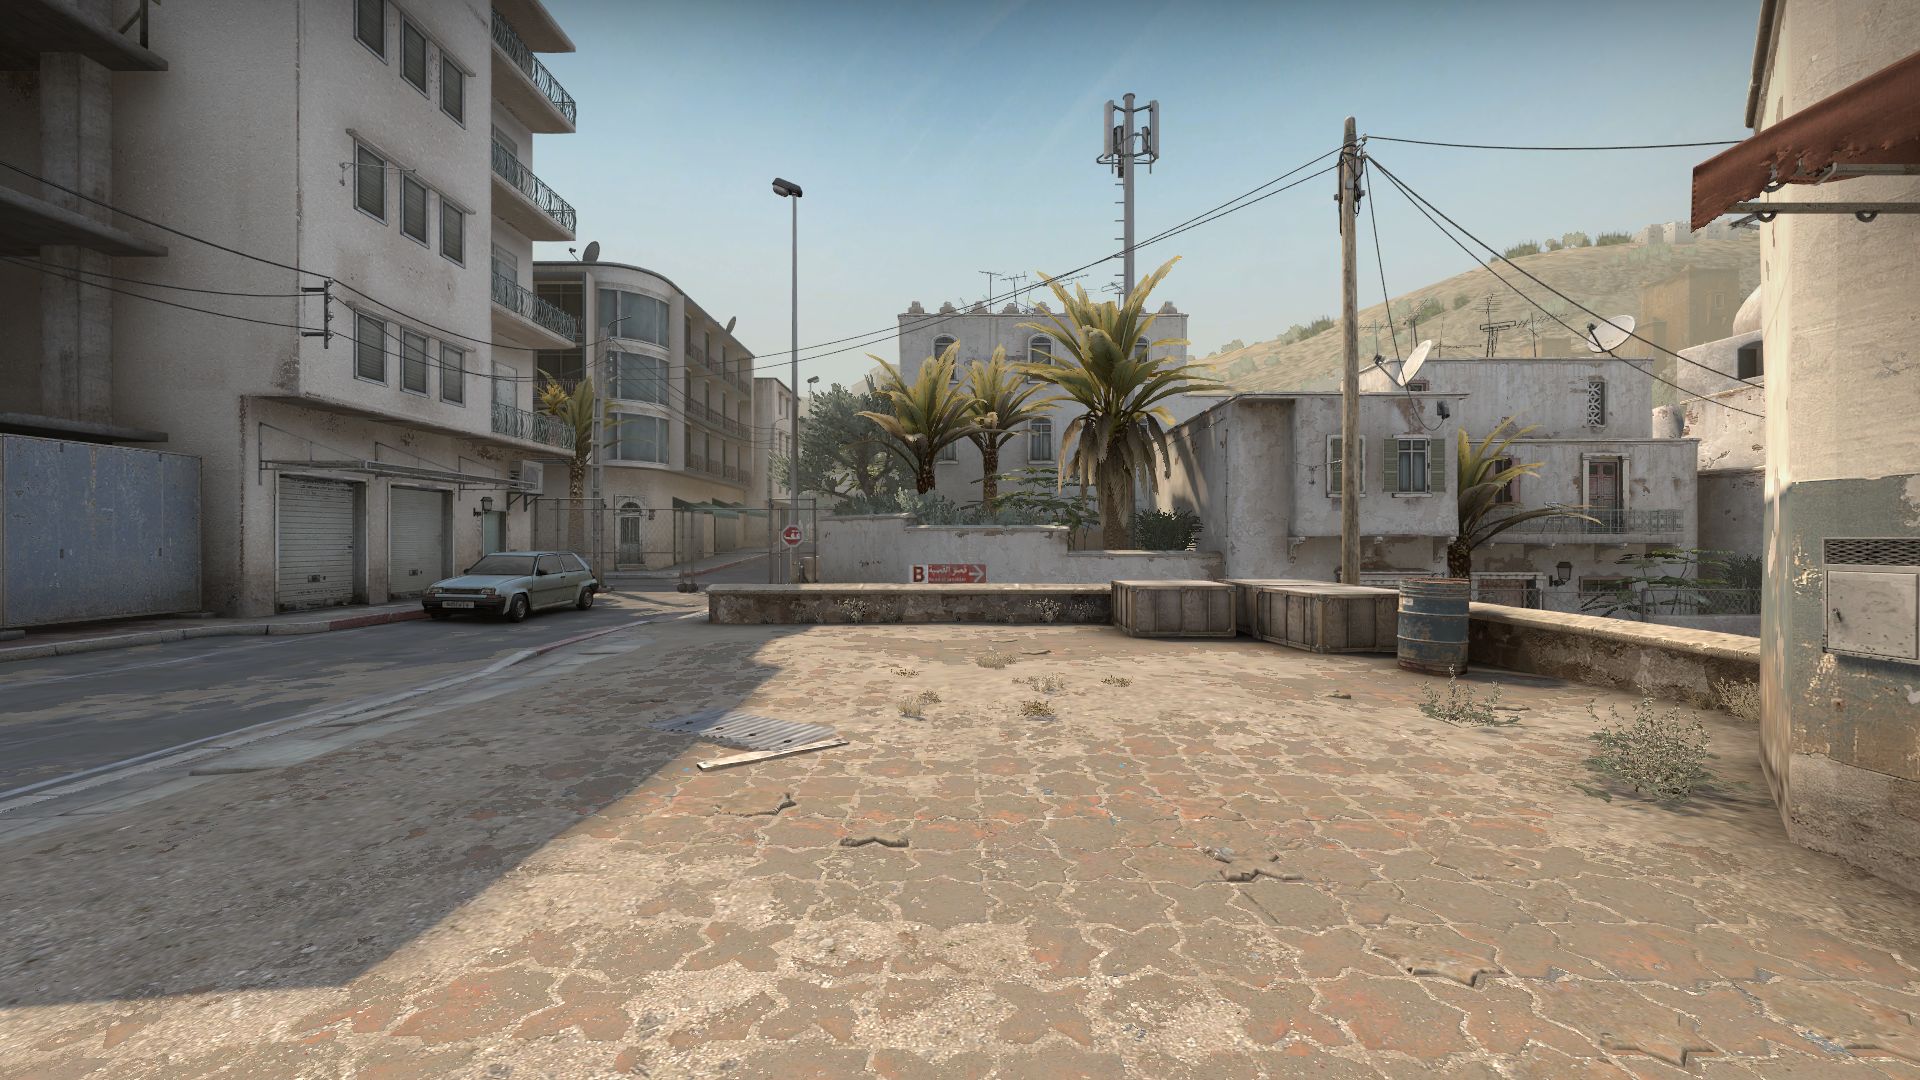
Map: de_dust2